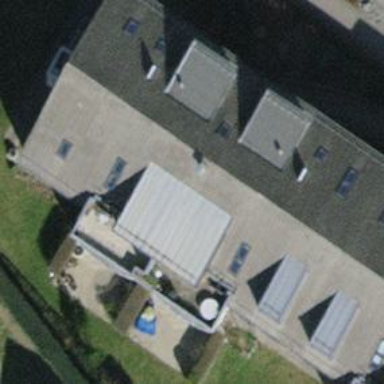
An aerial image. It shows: Apartments building with gabled roof. The roof has pitched shape.